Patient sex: F
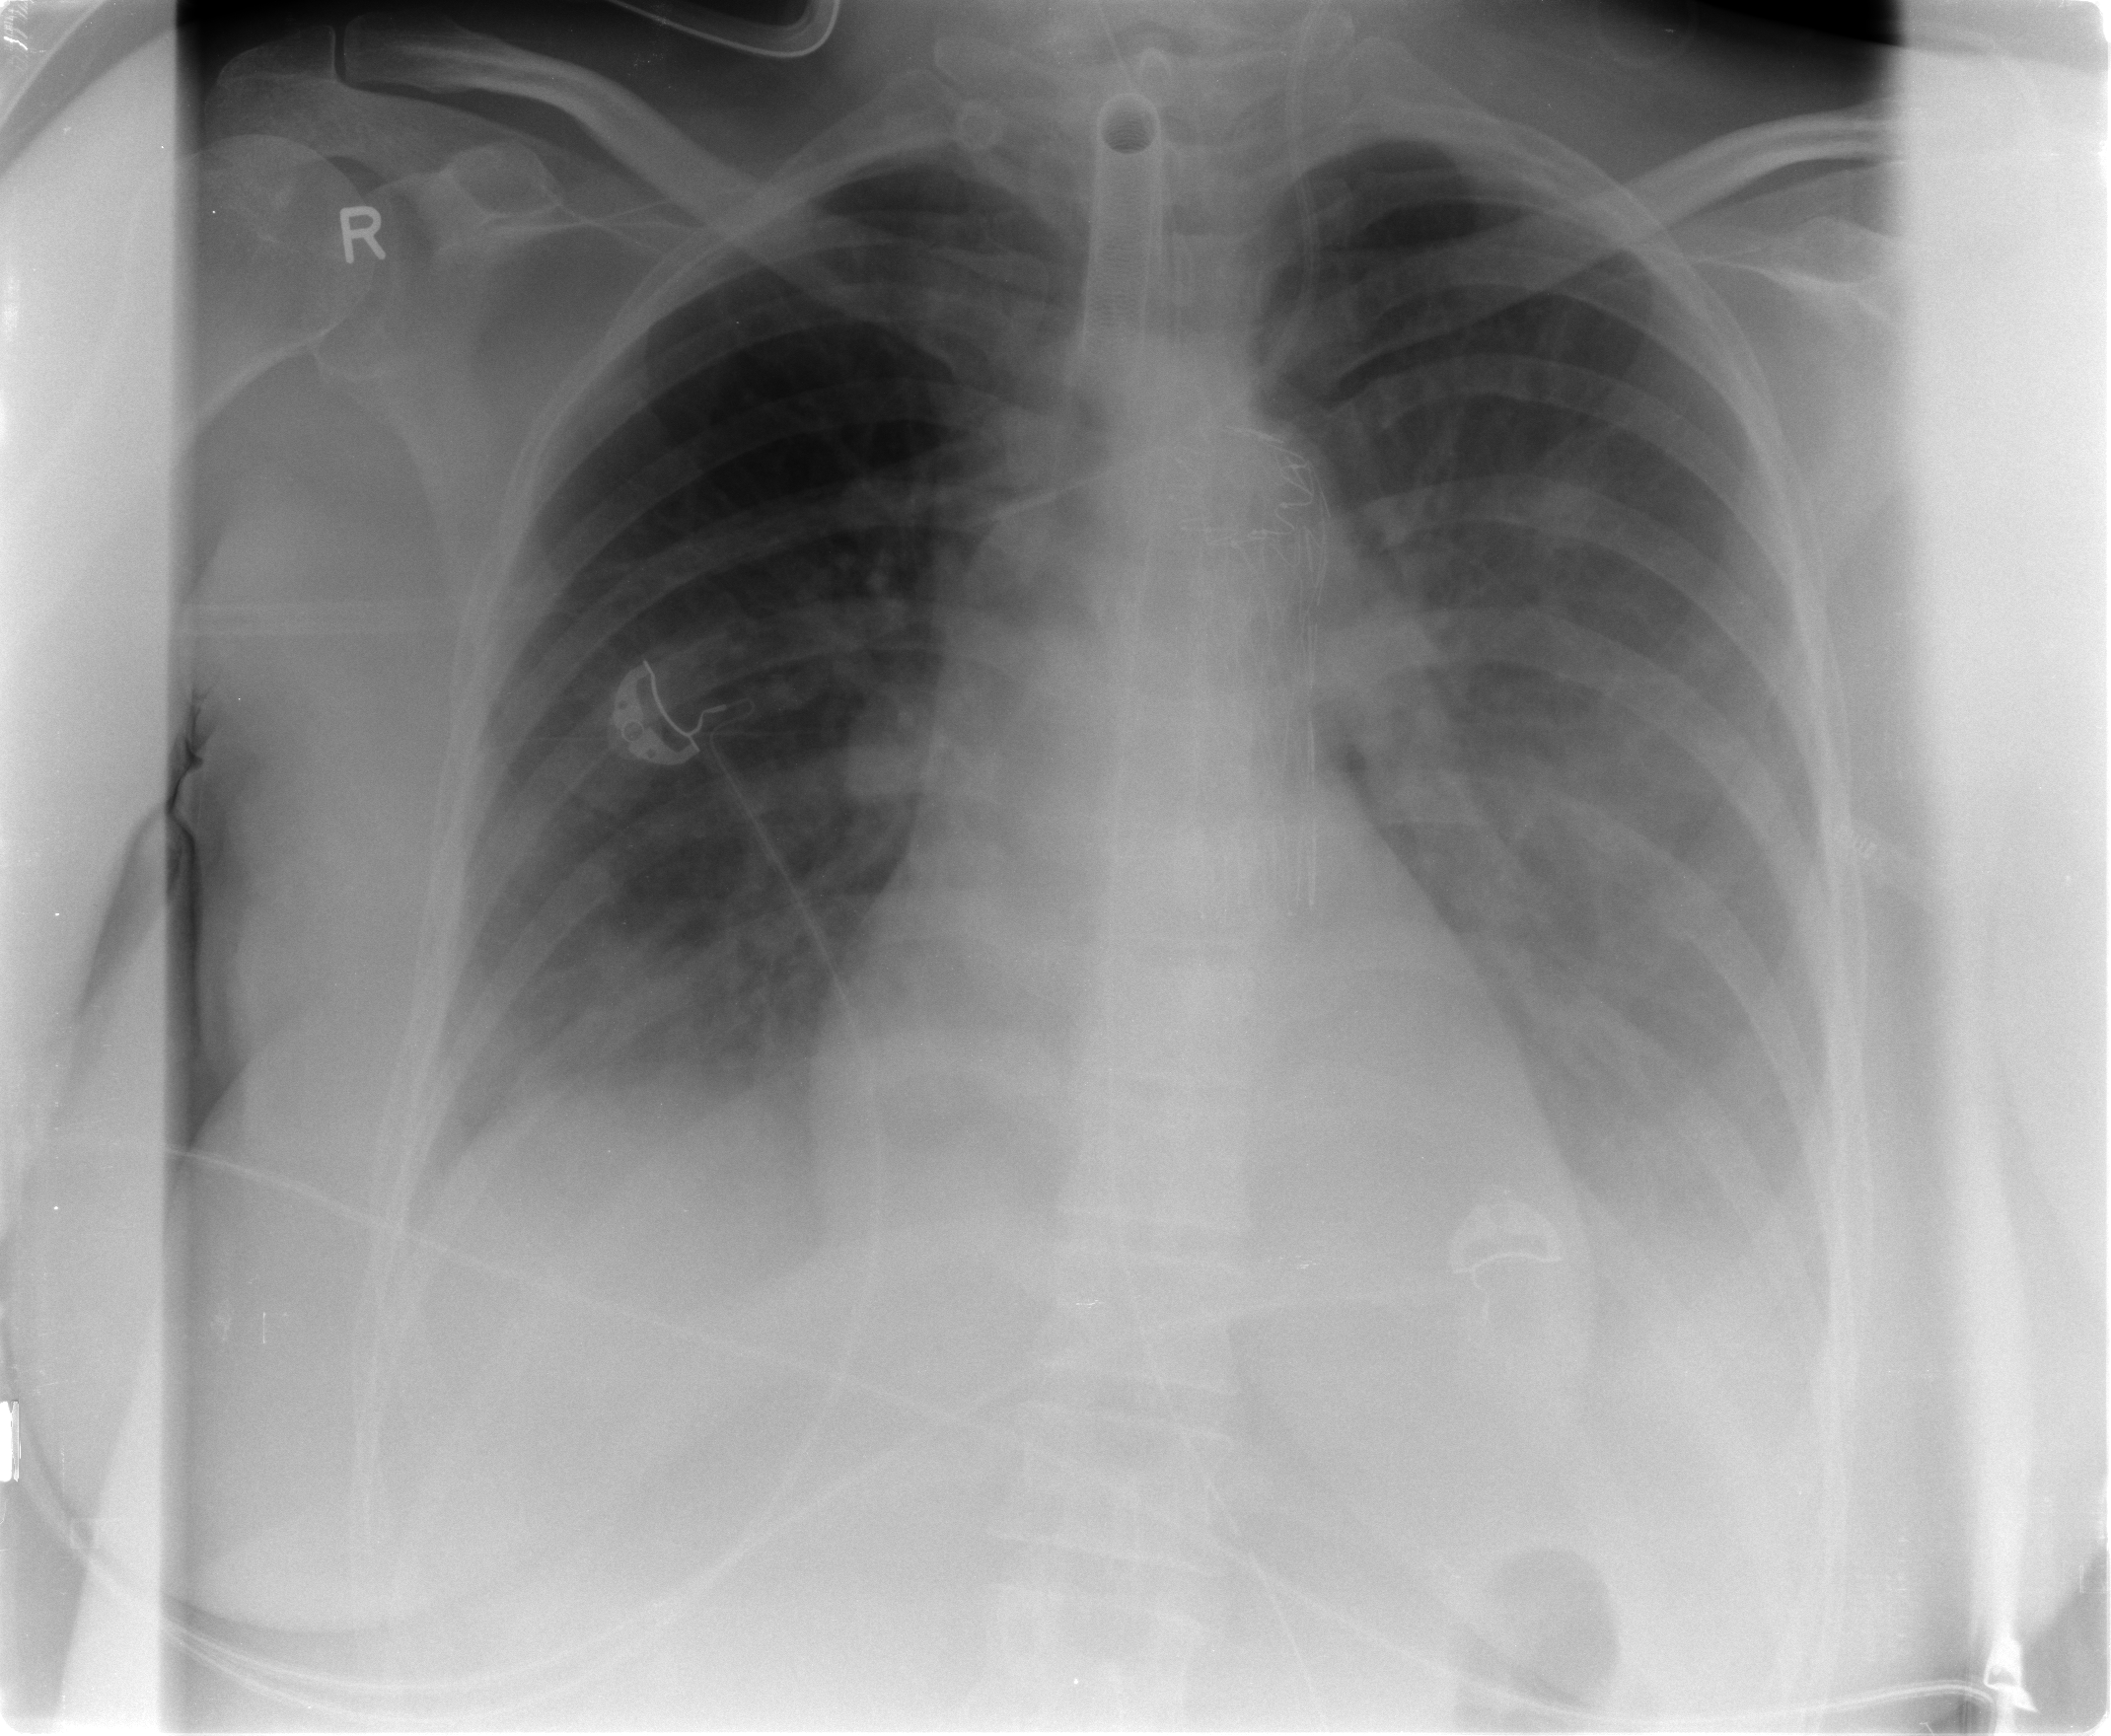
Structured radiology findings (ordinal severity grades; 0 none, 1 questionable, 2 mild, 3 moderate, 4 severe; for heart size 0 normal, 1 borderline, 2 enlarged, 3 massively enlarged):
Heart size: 1
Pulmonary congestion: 2
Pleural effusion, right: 2
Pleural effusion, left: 3
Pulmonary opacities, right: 0
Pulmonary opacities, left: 1
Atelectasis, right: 2
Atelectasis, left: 2